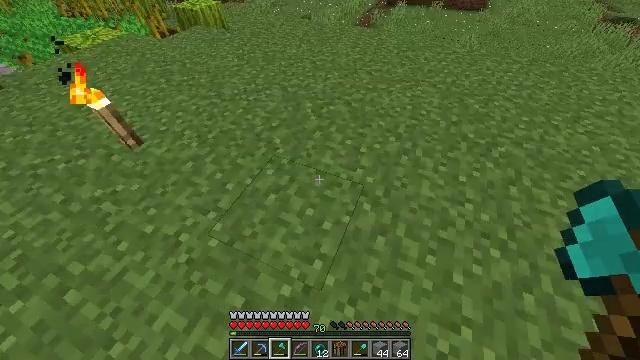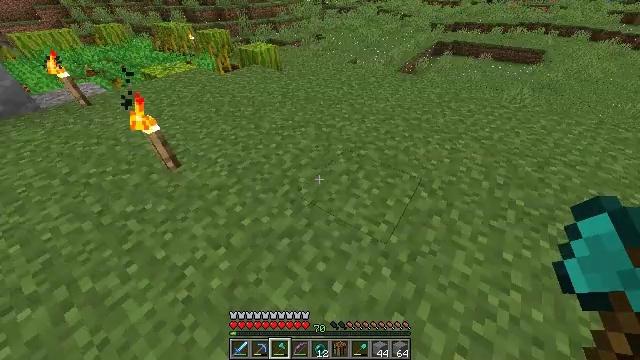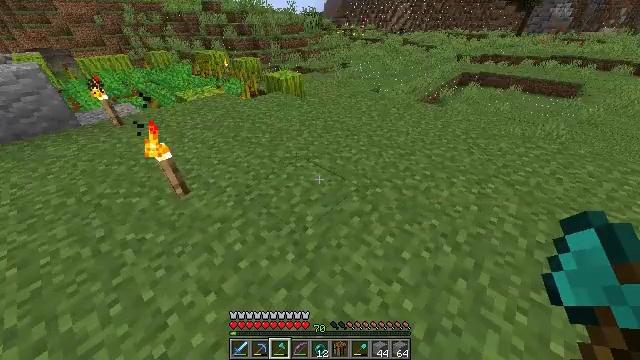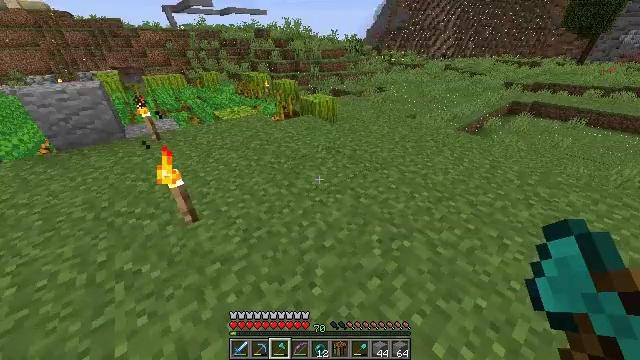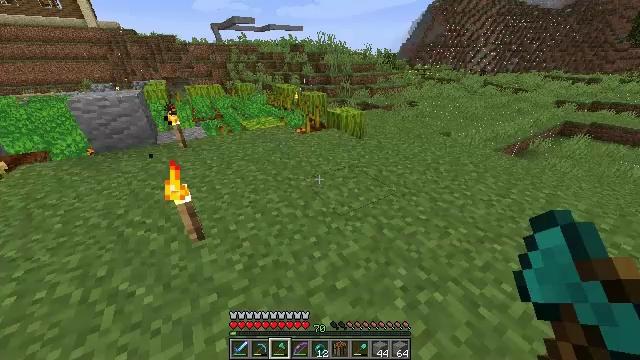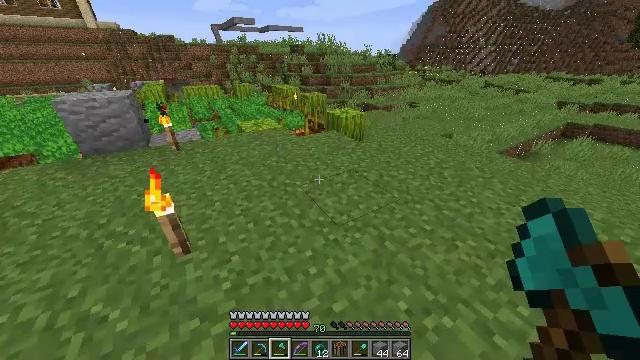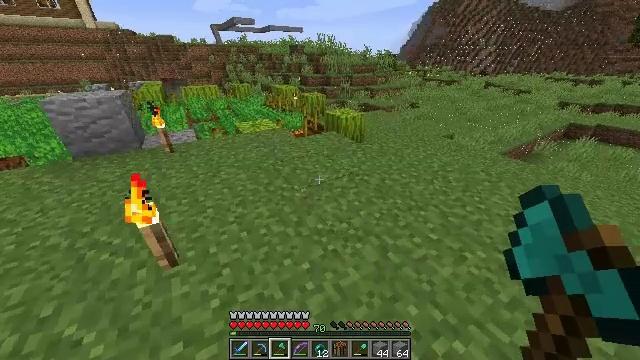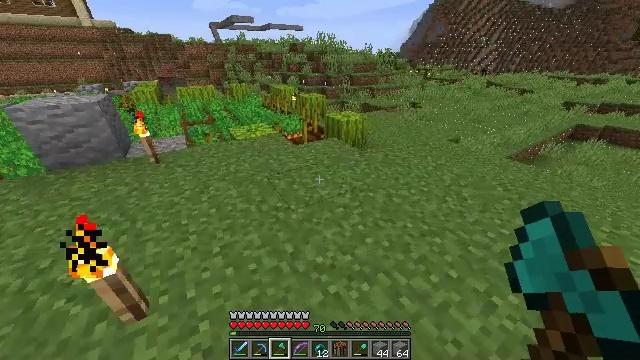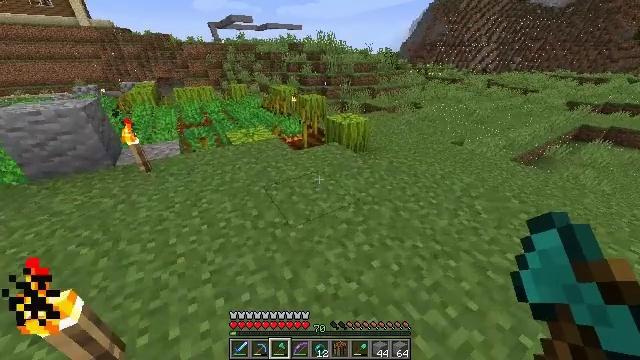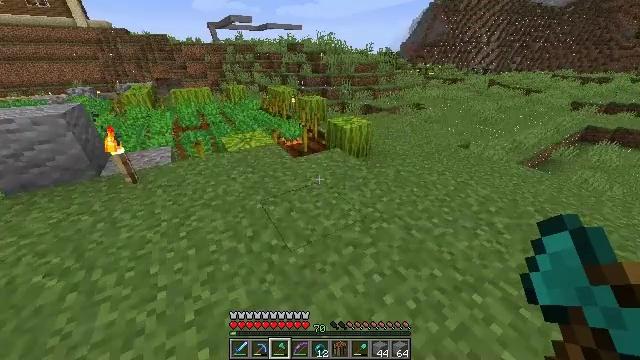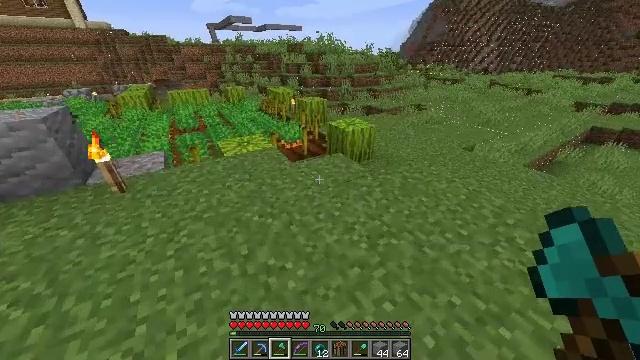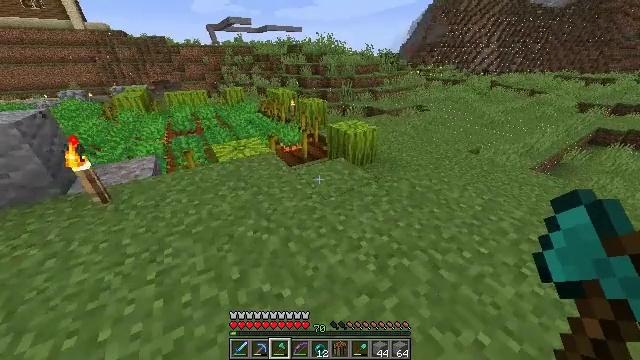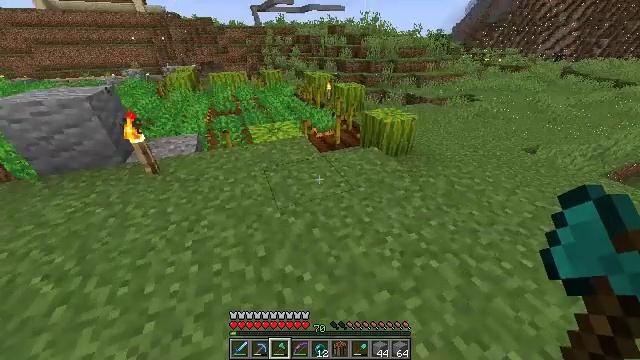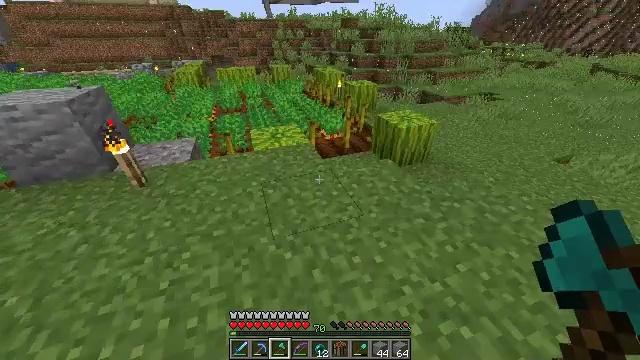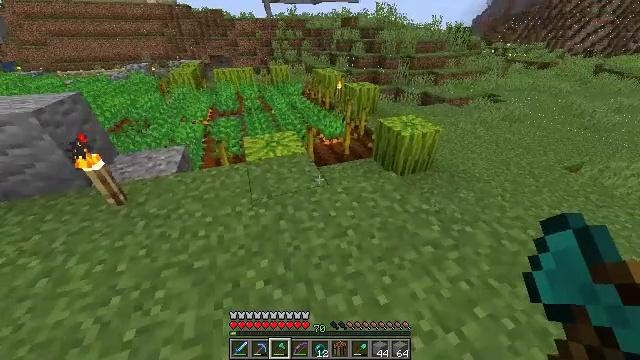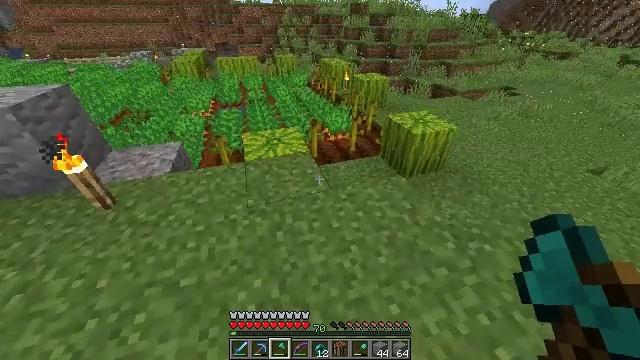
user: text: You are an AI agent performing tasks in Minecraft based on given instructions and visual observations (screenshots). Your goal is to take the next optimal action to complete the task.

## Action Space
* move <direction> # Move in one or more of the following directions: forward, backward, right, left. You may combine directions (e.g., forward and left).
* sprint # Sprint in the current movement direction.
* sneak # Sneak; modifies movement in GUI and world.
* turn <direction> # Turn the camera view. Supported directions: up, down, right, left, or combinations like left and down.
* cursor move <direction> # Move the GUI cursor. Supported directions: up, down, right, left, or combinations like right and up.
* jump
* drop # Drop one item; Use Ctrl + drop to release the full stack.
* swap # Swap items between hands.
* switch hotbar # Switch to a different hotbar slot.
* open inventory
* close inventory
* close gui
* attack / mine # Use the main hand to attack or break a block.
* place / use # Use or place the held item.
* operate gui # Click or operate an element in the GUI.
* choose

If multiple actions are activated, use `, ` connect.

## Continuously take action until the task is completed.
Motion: motion action
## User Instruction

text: Gather melon for food.
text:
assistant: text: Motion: move forward, sprint, turn left and up
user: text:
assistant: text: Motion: move forward, sprint, turn left and up
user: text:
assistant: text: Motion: move forward, sprint, turn left and up
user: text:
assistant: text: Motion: move forward, sprint, turn left and up
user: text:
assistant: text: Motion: move forward, sprint
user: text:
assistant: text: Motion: move forward, sprint
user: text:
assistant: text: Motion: move forward, sprint
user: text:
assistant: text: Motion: move forward, sprint
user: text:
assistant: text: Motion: move forward, sprint
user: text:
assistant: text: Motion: move forward, sprint
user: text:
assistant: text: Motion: move forward, sprint
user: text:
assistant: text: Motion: move forward, sprint, turn left and down
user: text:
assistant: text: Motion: move forward, sprint, turn left
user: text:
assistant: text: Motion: move forward, sprint
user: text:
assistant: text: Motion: move forward, sprint, turn left and down
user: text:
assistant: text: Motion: move forward, sprint, turn left and down
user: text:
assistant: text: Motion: move forward, sprint, turn left and down
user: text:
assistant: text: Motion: move forward, sprint, turn left and down
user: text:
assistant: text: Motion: move forward, sprint, turn left and down
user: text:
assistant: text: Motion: move forward, sprint, turn left and down
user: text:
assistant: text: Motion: move forward, sprint, turn left and down
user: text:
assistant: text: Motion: move forward, sprint, turn left and down
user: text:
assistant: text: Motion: move forward, sprint, turn left and down
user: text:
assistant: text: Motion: move forward, sprint, turn down
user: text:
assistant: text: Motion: move forward, sprint, turn right and down
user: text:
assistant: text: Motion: move forward, sprint, turn right and down
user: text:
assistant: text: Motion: sprint, turn right and down, attack / mine
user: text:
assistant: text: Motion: turn right and down, attack / mine
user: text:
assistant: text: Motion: turn right and down, attack / mine
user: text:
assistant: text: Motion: turn right and down, attack / mine